Interaction volume radius: 5 \u00c5
Interaction volume height: 15 \u00c5
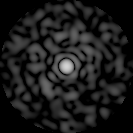
Disorder parameter: 0.8115